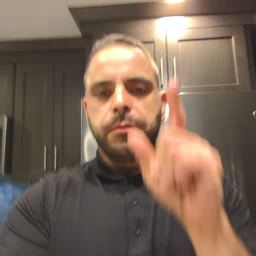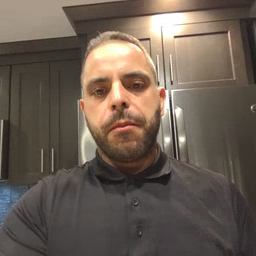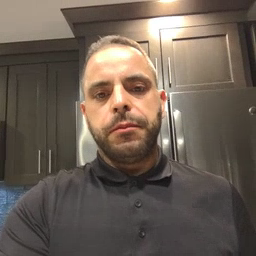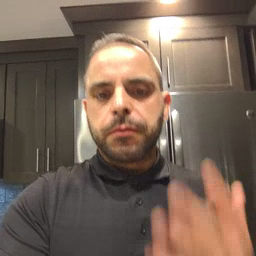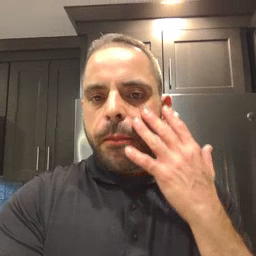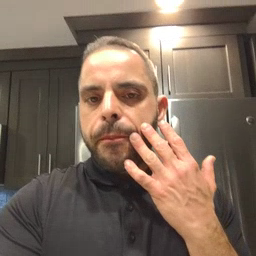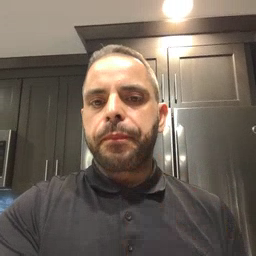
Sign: sad